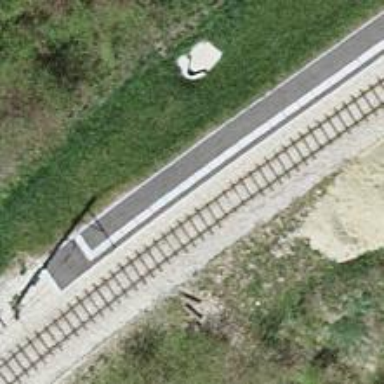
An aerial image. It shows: Platform for public transport and railway.